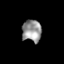
Tissue: skin
Cell type: Epithelial cells
Senescence score: 0.2634
Nuclear area (px): 411
Mean DAPI intensity: 150.981